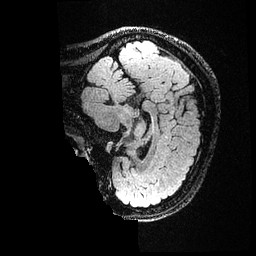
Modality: FLAIR
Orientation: sagittal
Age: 39
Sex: female
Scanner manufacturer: ge
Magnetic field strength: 3 T
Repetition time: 4.802 s
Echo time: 0.1159 s